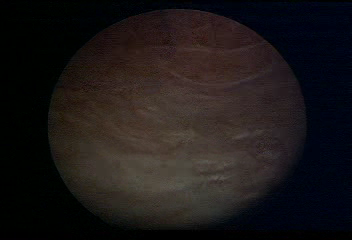
Modality: WLC
Class: Normal mucosa
Bladder cancer association: No